Field crop: maize
Growth stage: 2
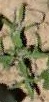
Species: atriplex